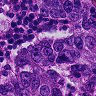
Metastatic tissue present: yes